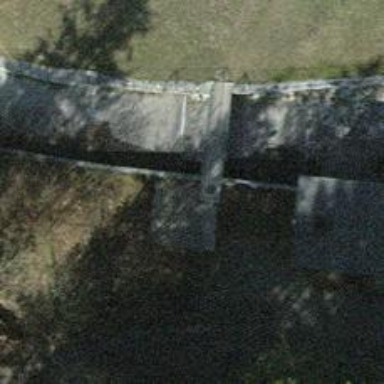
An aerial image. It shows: Path bridge with grass surface.